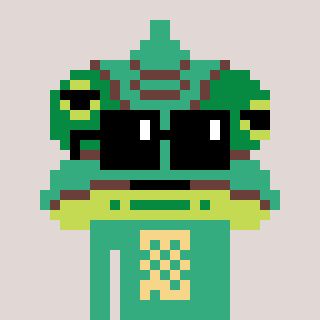
a pixel art character with square black sunglasses, a chameleon-shaped head and a teal-colored body on a warm background